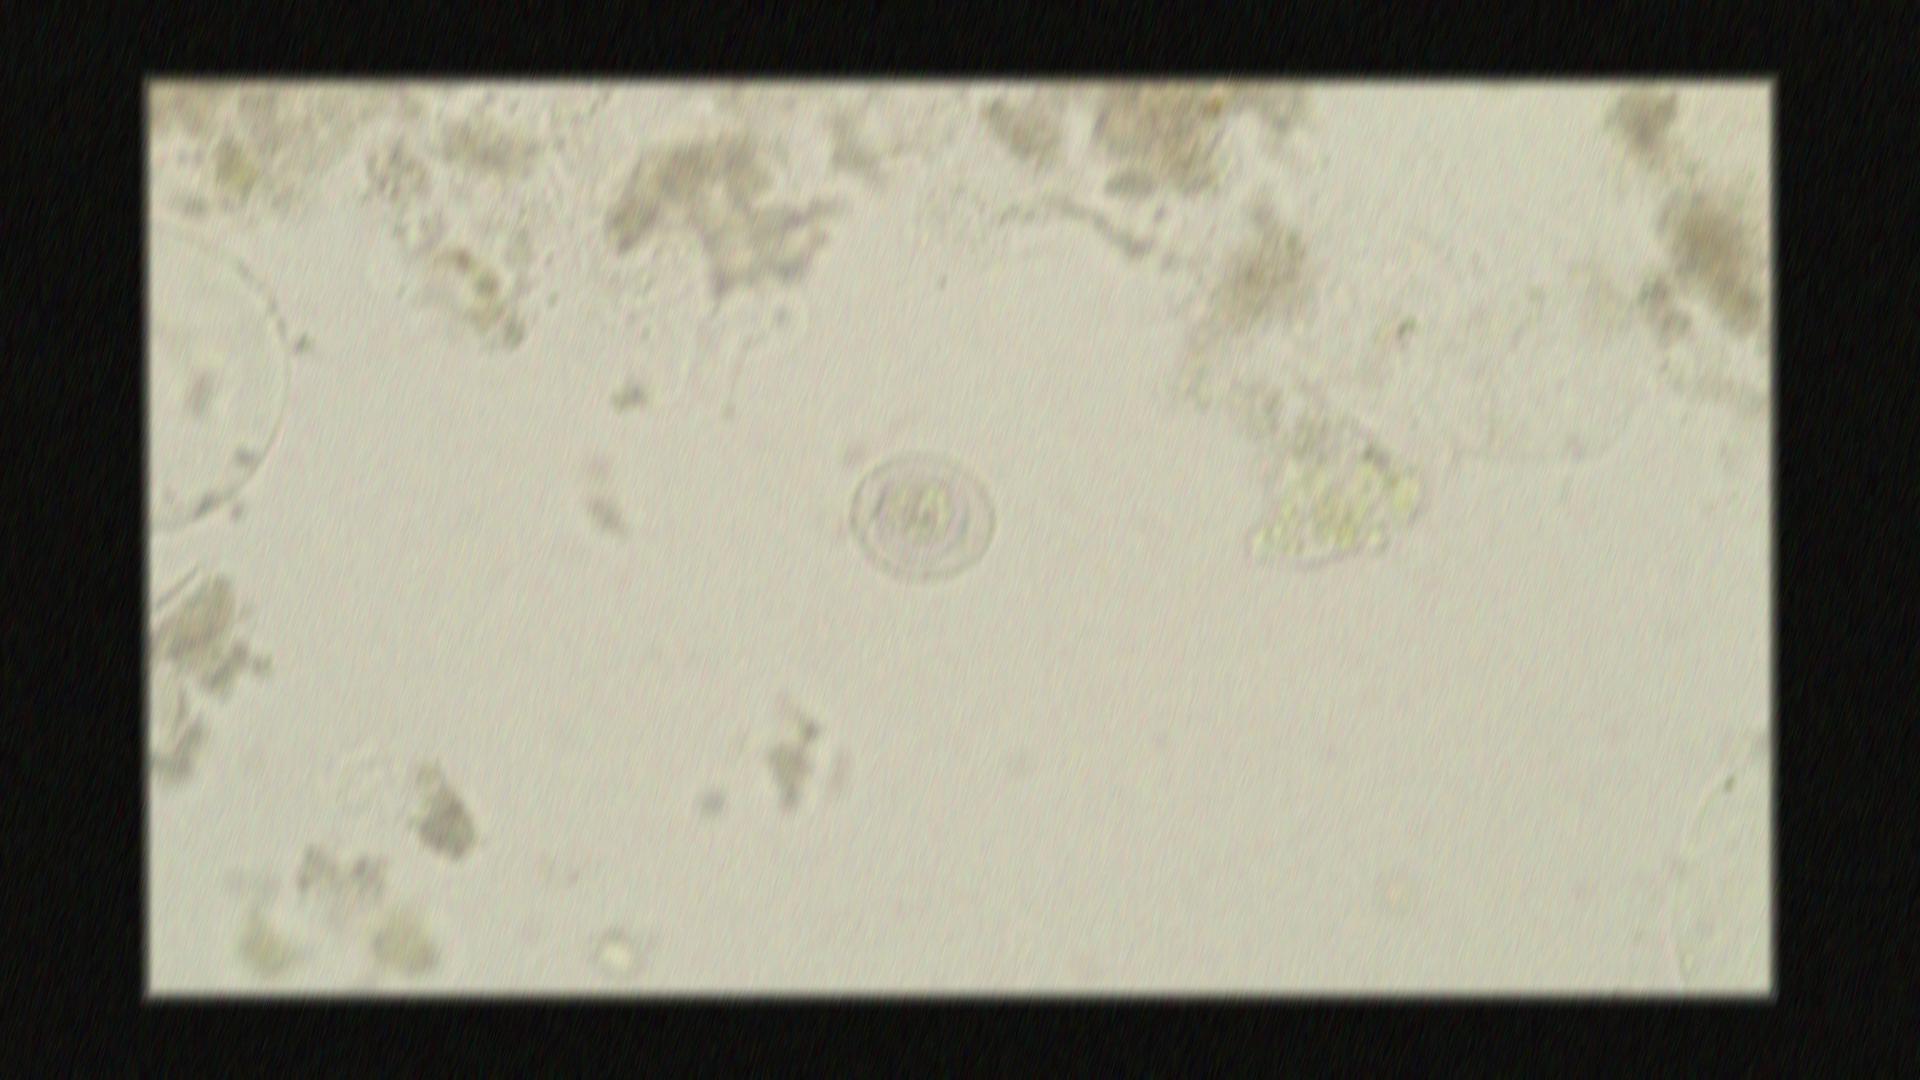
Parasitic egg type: Hymenolepis nana